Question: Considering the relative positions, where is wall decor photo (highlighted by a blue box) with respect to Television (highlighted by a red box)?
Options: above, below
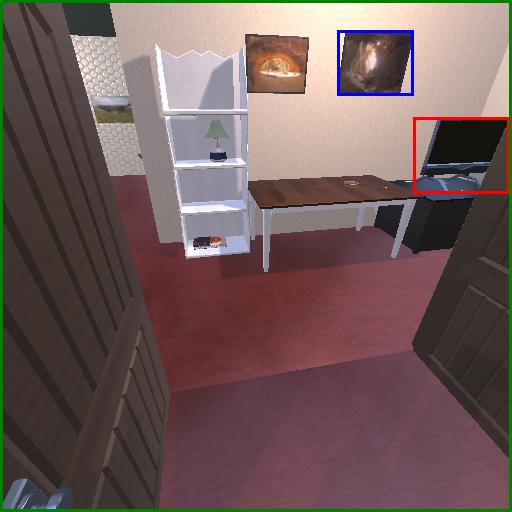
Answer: above